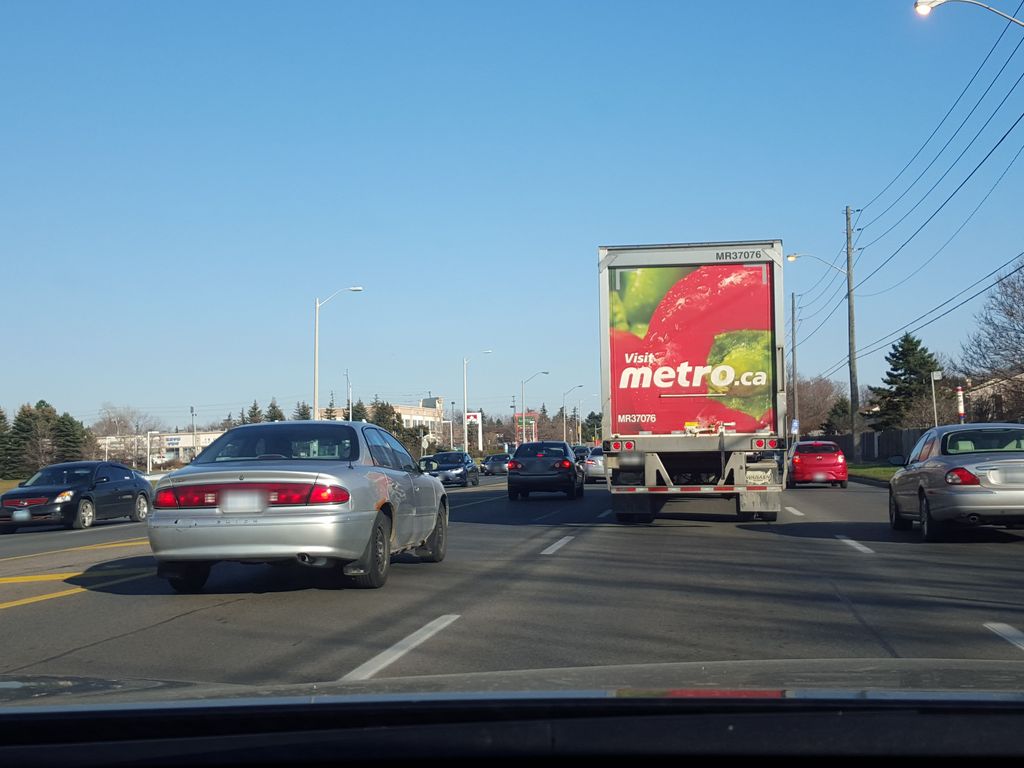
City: toronto